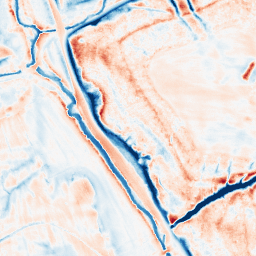
Category: trend_removal
Decomposition family: local_polynomial
Decomposition parameters: window_size: 21
degree: 3
Upsampling method: sinc_blackman
Upsampling parameters: scale: 2
kernel_size: 16
Upsampling scale: 2